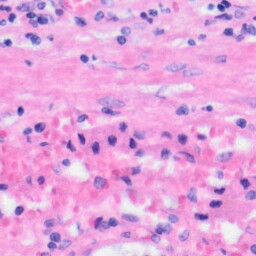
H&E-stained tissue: Liver